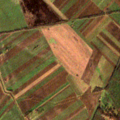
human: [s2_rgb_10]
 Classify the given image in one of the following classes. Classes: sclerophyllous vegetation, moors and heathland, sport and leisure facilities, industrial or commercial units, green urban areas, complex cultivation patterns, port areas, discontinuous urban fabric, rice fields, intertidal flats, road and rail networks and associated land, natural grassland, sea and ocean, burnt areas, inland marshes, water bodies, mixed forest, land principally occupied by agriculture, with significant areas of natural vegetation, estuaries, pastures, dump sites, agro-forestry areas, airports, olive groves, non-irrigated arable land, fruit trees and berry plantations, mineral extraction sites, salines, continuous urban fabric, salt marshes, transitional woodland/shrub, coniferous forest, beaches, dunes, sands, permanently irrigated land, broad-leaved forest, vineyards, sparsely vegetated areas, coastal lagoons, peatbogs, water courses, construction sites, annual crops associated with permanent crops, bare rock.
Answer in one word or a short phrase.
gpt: non-irrigated arable land, broad-leaved forest